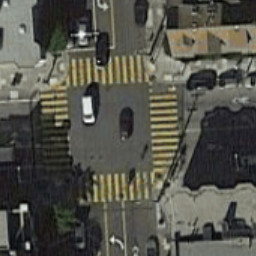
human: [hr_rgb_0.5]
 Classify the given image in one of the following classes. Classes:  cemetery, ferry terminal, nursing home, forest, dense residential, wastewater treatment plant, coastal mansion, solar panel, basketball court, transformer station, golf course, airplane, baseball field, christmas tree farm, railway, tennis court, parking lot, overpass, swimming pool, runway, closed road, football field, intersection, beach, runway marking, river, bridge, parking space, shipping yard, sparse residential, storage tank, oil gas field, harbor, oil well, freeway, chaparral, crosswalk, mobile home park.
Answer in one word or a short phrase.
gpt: crosswalk